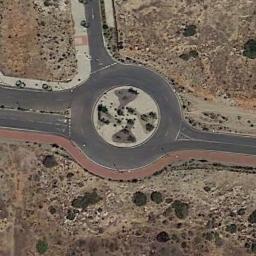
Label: roundabout